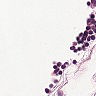
Metastatic tissue present: no